Question: I have an NSIS installation script I wrote, and now I'm trying to customize the installer icon. By default, the generated install file looks like this:

I want to customize it to use a different icon however. Here's the code I added:
'''
!include MUI.nsh
!define MUI_ICON my_icon.ico
'''
I've got the 'my_icon.ico' file in the same directory as this '.nsi' script, and yes it is a valid ICO file. Yet, when I compile the script, effectively nothing happens - the icon does not change.
What am I missing?
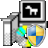
Answer: Do you see the correct icon on the taskbar and in alt+tab when your installer is running?
This is probably just Explorer caching the icon. I can reproduce it on my system as well:

If makensis cannot find the icon it should complain and your code looks correct:
'''
!include MUI.nsh
!define MUI_ICON "${NSISDIR}\Contrib\Graphics\Iconsrrow-install.ico"
!insertmacro MUI_PAGE_WELCOME
!insertmacro MUI_PAGE_INSTFILES
!insertmacro MUI_PAGE_FINISH
!insertmacro MUI_LANGUAGE "English"
Section
SectionEnd
'''
Open a new instance of Notepad or any other application that uses a standard open dialog and navigate to the folder where your .exe is and you should see the correct icon when setting the filter to "All files". You could also open the .exe in a icon or resource editor to verify that it has the correct icon...